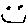
Label: smiley face